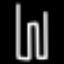
Label: pants